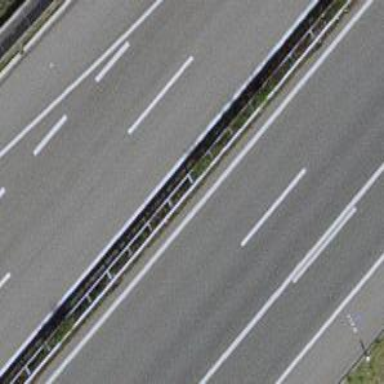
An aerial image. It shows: Asphalt motorway.